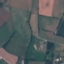
Land use / land cover: Pasture